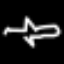
Label: airplane